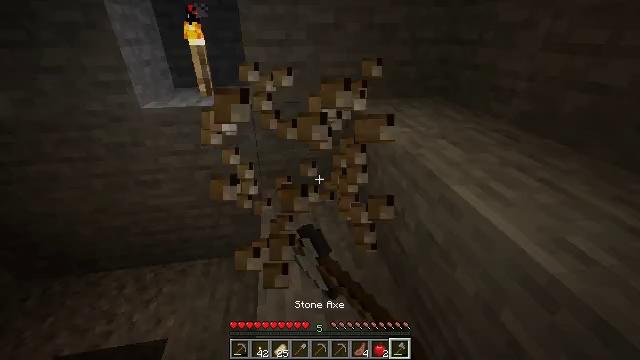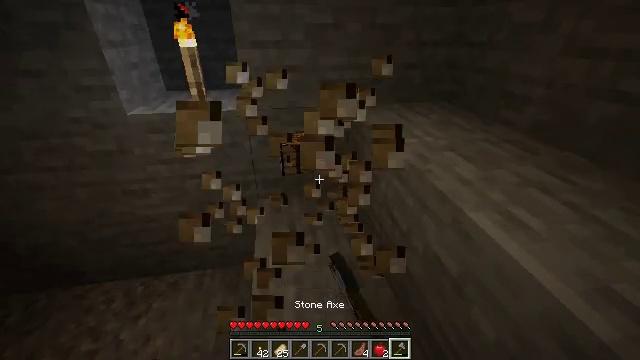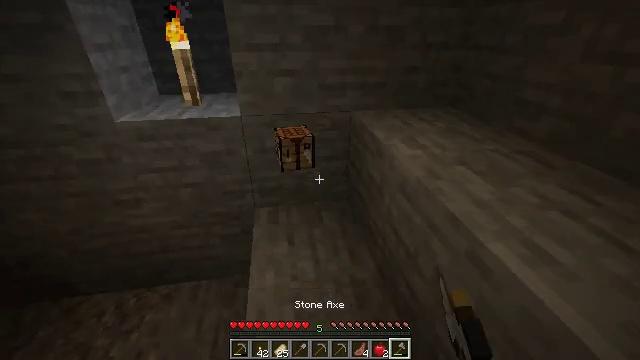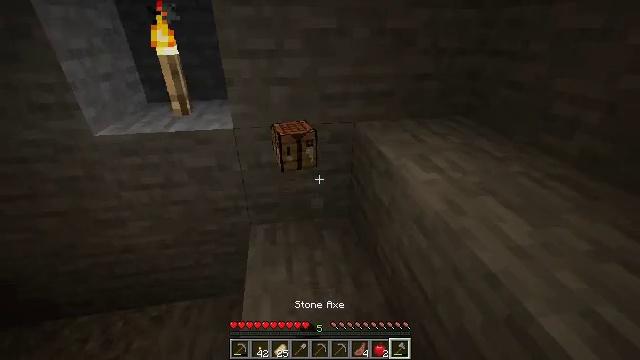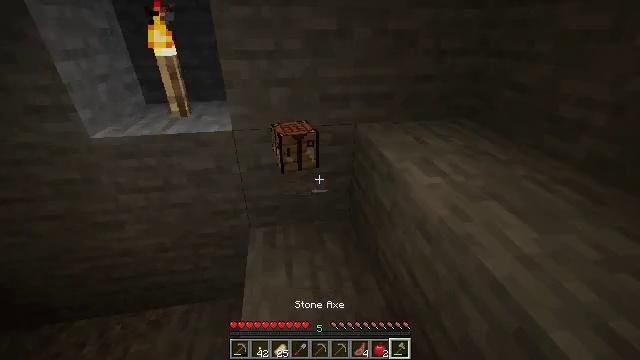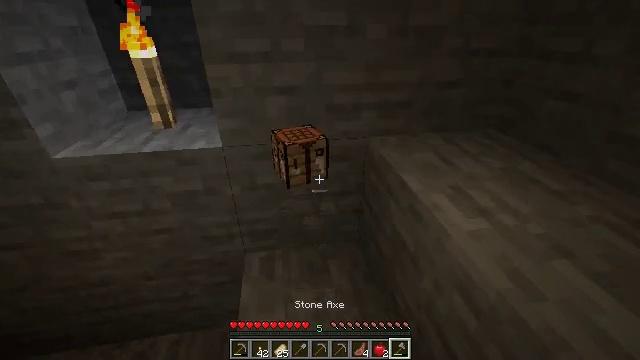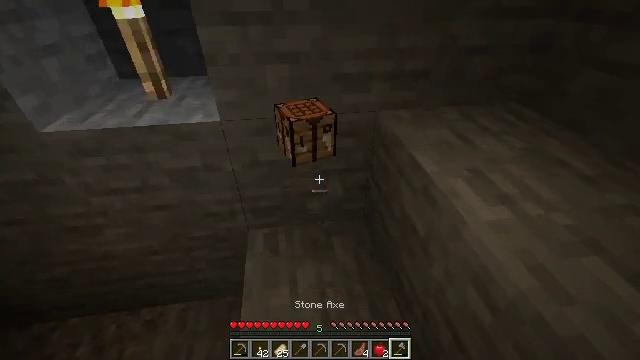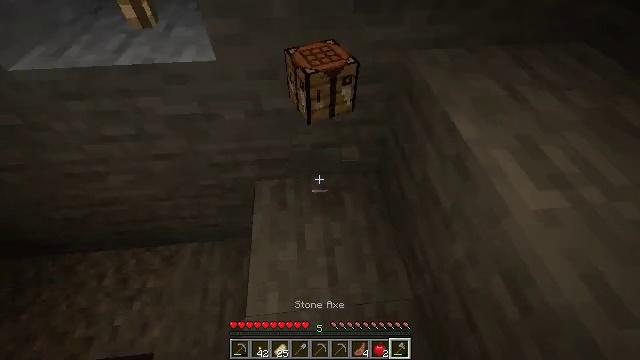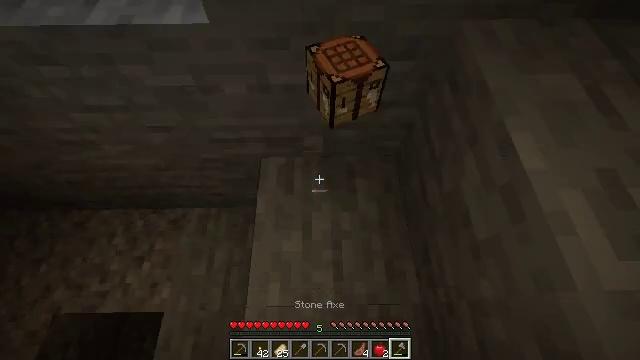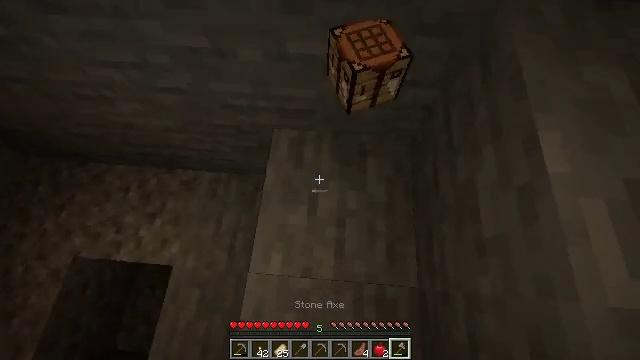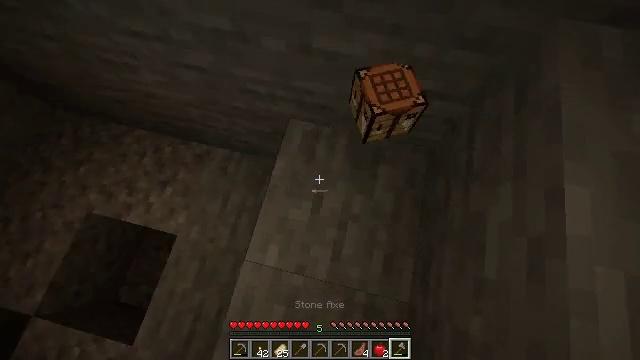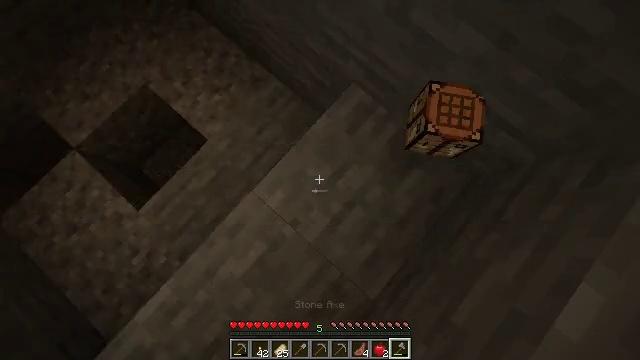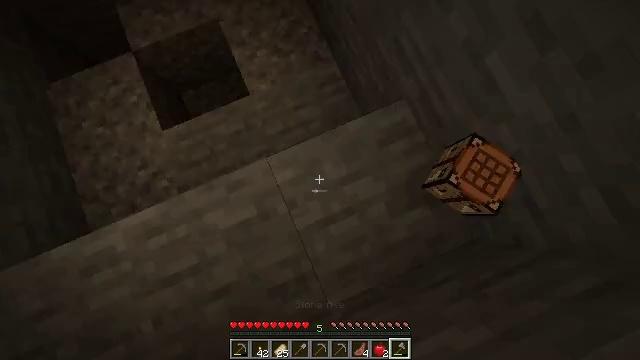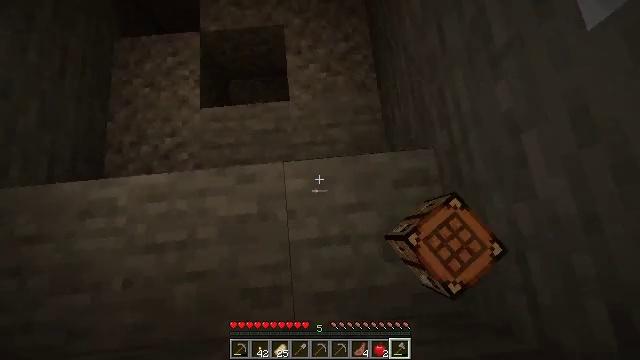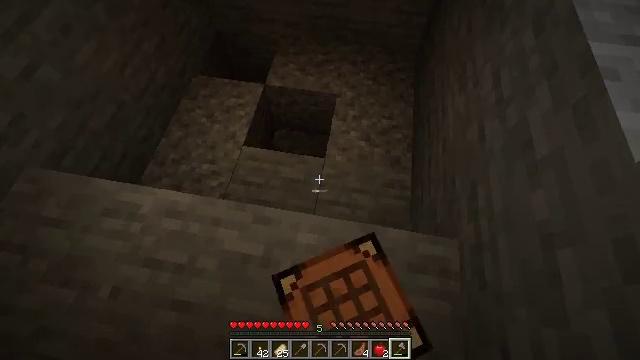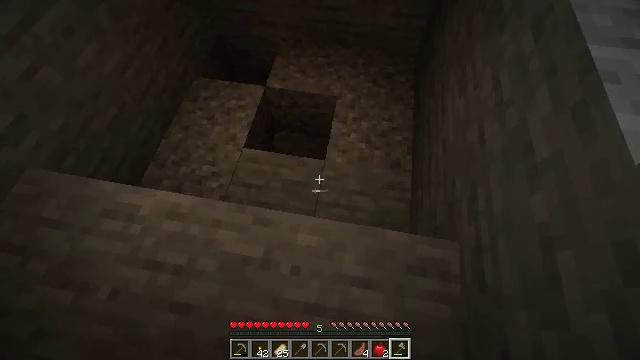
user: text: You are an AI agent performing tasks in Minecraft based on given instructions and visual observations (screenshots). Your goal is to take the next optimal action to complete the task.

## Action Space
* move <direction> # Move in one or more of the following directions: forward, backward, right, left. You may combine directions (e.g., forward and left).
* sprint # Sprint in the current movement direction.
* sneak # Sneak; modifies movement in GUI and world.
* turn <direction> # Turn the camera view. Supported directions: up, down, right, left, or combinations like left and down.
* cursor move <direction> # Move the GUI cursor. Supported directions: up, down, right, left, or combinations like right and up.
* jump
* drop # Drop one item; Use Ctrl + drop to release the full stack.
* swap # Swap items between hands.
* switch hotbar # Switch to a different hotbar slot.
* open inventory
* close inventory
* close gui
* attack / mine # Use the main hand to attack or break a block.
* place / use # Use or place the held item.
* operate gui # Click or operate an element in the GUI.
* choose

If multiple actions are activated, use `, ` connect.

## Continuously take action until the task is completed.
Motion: motion action
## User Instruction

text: Break the gravel block.
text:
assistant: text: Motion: move forward, attack / mine
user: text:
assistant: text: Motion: move forward, attack / mine
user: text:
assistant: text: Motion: move forward, attack / mine
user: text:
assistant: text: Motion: move forward
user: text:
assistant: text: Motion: move forward
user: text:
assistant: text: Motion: move forward, turn left and down
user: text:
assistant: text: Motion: move forward, turn left and down
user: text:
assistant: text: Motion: move forward, turn left and down
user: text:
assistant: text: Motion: turn left and down
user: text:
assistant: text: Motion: turn left and down
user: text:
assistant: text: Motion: turn left and down
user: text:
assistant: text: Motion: turn left and down
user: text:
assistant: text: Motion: turn left and up
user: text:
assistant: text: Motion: turn left and up
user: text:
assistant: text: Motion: no_op
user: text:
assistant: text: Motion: no_op
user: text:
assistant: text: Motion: no_op
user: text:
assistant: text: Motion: move left
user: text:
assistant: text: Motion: move left, turn right and up
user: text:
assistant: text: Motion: move left, turn right
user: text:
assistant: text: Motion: move left, turn right
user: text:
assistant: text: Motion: turn right
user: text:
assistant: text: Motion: no_op
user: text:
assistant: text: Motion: no_op
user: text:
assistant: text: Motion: move forward
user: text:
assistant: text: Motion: move forward
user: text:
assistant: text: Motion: move forward
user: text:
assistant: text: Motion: move forward
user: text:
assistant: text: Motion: move forward
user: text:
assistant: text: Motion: no_op